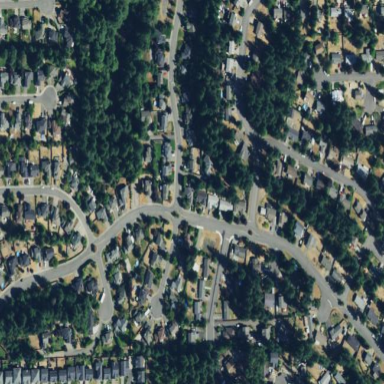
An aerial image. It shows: Residential area within neighborhood.